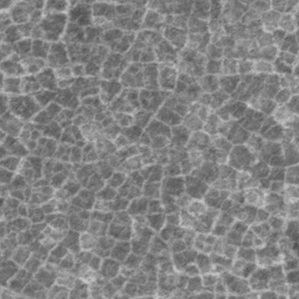
Label: frost